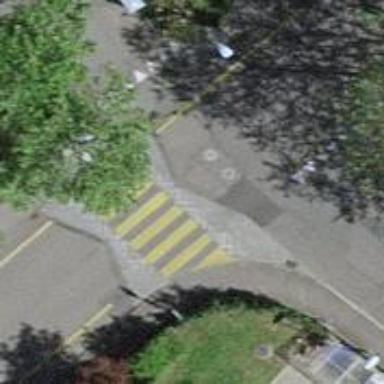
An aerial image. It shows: Uncontrolled crossing on the road.